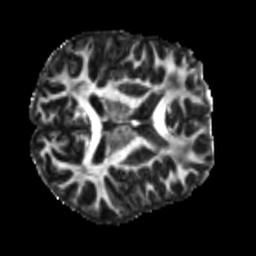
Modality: FA
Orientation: axial
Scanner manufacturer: siemens
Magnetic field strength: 3 T
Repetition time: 4 s
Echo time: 0.0594 s